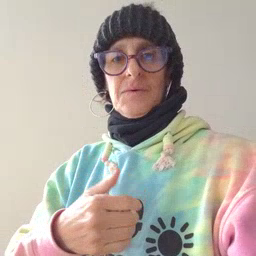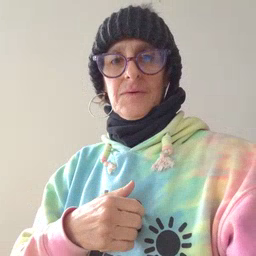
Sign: boat